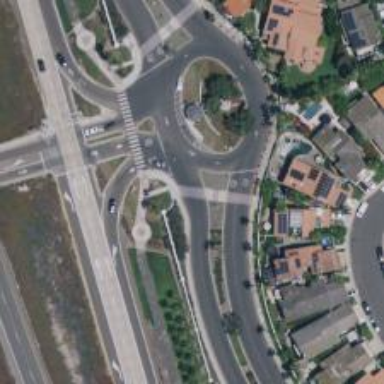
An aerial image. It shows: Road with crossing.